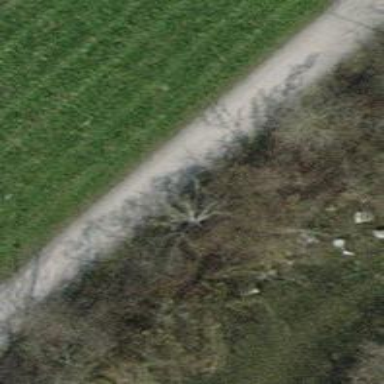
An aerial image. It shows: Track with compacted grade 2 surface.